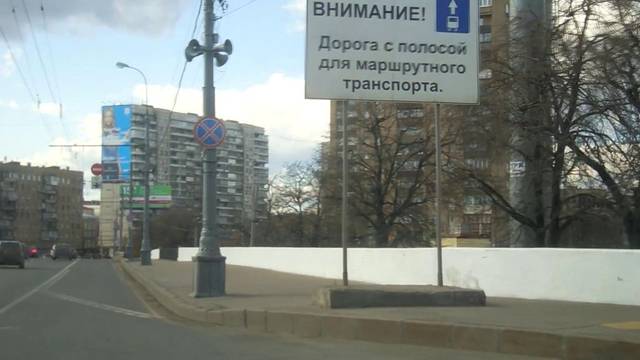
Region: Russia
Coordinates: 55.793, 37.588